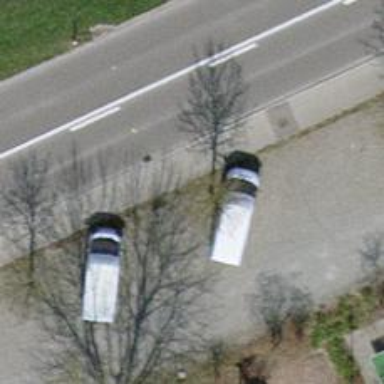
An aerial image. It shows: Parking area with surface.